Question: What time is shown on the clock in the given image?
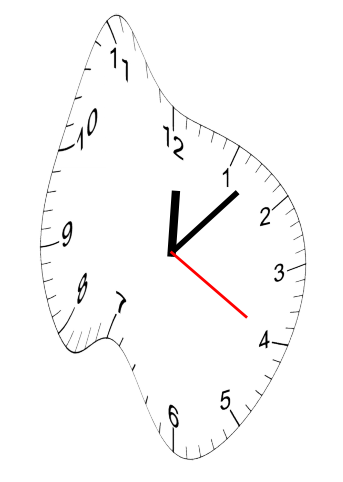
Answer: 12:07:20